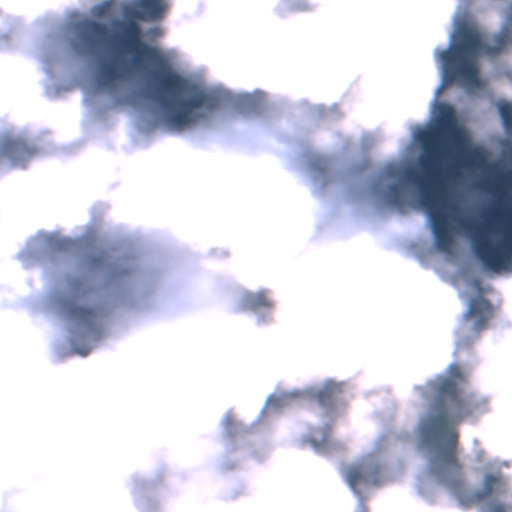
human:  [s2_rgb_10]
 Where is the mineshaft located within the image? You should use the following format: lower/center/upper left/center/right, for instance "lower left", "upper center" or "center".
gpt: The mineshaft is located in the center left of the image.
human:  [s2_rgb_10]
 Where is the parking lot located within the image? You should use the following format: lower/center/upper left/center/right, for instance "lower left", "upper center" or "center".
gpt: The parking lot is located in the lower center of the image.
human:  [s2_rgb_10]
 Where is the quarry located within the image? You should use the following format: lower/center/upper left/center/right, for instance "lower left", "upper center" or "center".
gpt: The quarry is located in the lower right of the image.
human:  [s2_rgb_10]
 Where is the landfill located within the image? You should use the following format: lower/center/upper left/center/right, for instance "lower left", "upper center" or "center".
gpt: There is no landfill in the image.